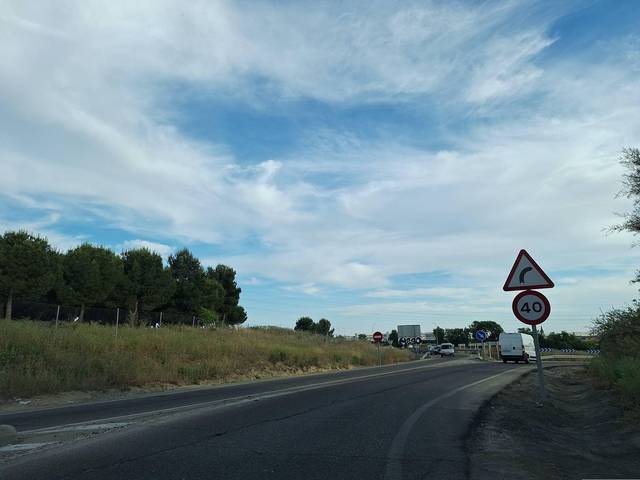
Region: Spain
Coordinates: 40.392, -3.619